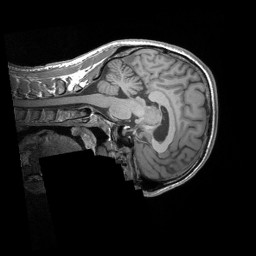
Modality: T1w
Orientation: sagittal
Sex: male
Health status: ill
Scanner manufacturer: siemens
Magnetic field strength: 3 T
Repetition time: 1.66 s
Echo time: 0.00254 s